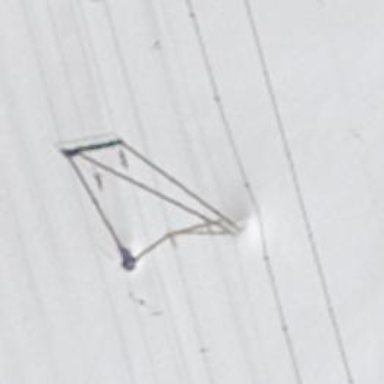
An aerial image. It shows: Pylon for aerialway.